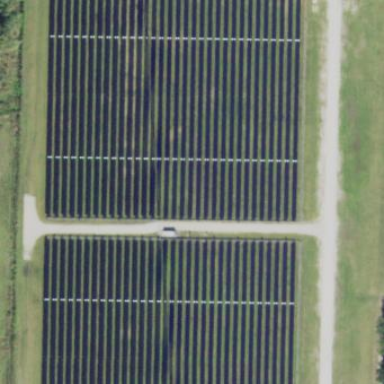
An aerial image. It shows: Solar power generator using photovoltaic method with solar photovoltaic panel types.